Question: need some help figuring out a bug in my website, this is my first forum post about it.
So for the first time I lazy-loaded my CSS into my site below the fold. This works great except it breaks one JS plugin on mobile only, not sure why this is the case. In the portfolio section, all the images are squished very small - the CSS is not being applied and I am not sure why. Thanks for any help!
My site: <URL>
Site's repo: <URL>
The plugin: <URL>
Below are the scripts loaded by the page, just before '</body>' at the very bottom.
'''
<script src="assets/js/jquery.js"></script>
<script src="assets/js/plugins.min.js"></script>
<script src="rs-plugin/js/jquery.themepunch.tools.min.js"></script>
<script src="rs-plugin/js/jquery.themepunch.revolution.min.js"></script>
<script src="assets/js/hisrc.min.js"></script>
<script src="assets/js/scripts.min.js"></script>
'''
Then inside of 'scripts.min.js' the below is run.
'''
/* ============== CSS LAZY LOAD ============== */
function loadCSS(href){
var ss = window.document.createElement('link');
var head = window.document.getElementsByTagName('head')[0];
ss.rel = 'stylesheet';
ss.href = href;
// temporarily, set media to something non-matching to ensure it'll fetch without blocking render
ss.media = 'only x';
head.appendChild(ss);
setTimeout( function(){
// set media back to 'all' so that the stylesheet applies once it loads
ss.media = 'all';
},0);
}
/* ============== PAGE READY FUNCTION ============== */
$(document).ready(function () {
jQuery('#preloader').fadeOut(300);
loadCSS('assets/css/bootstrap.css');
loadCSS('rs-plugin/css/settings.css');
loadCSS('assets/css/main.css');
loadCSS('http://fonts.googleapis.com/css?family=Raleway:400,600,700,300');
setTimeout(hideFitz, 2000);
});
'''

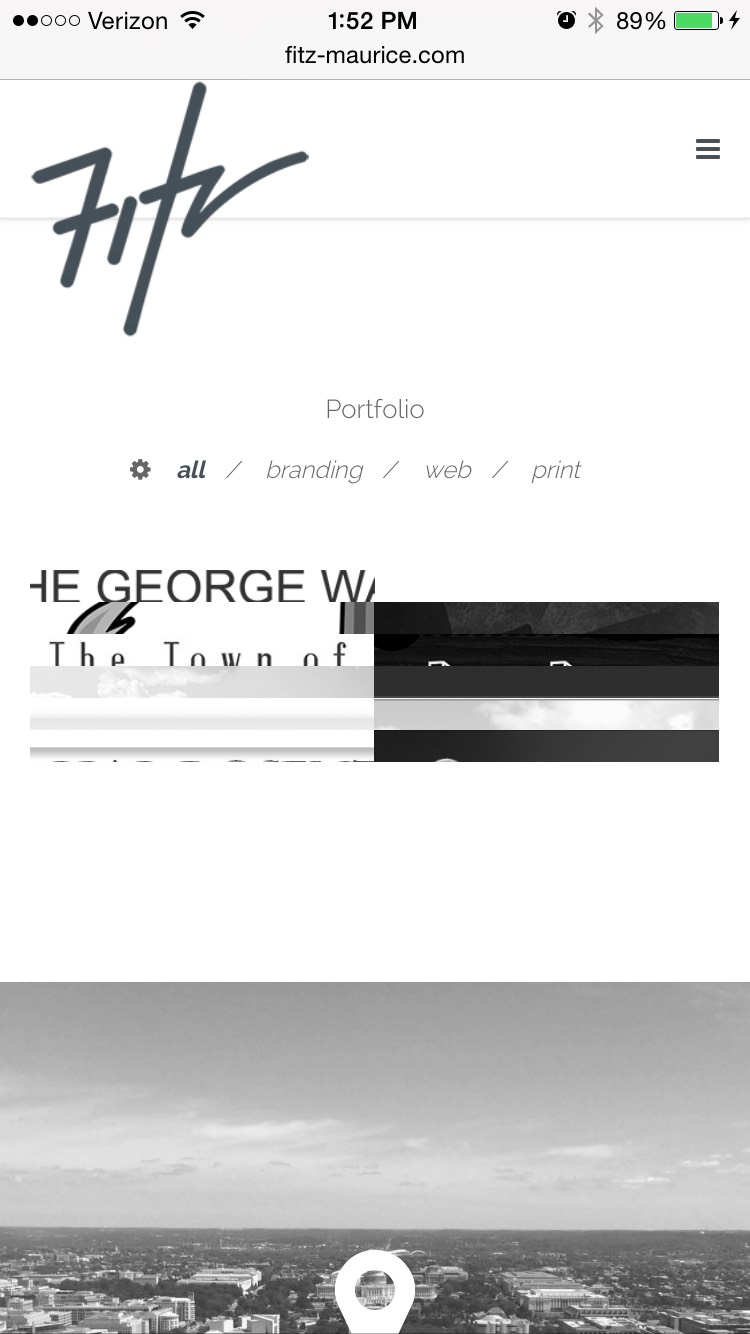
Answer: The problem is you're initializing the the plugin before the css is loaded which makes the plugin calculate the offset values for the squares incorrectly in Safari (You can test this by reducing a safari browser into a really short width and see the problem appear on the desktop version also).
If you wait to initialize isotope until after the CSS loads on Safari everything should work.